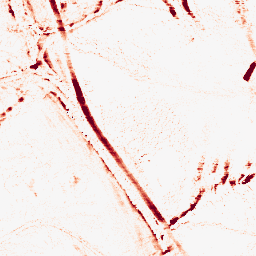
Category: morphological
Decomposition family: morphological_ellipse
Decomposition parameters: operation: opening
width: 5
height: 10
Upsampling method: bspline
Upsampling parameters: scale: 8
Upsampling scale: 8